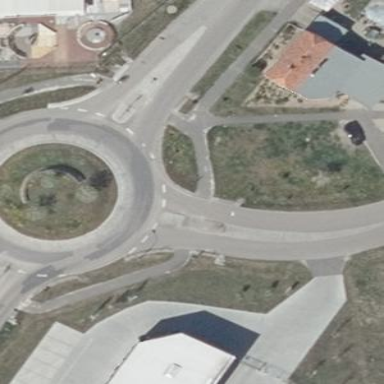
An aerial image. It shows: Secondary road with asphalt surface leading to roundabout.